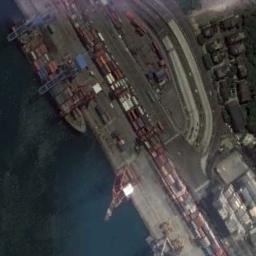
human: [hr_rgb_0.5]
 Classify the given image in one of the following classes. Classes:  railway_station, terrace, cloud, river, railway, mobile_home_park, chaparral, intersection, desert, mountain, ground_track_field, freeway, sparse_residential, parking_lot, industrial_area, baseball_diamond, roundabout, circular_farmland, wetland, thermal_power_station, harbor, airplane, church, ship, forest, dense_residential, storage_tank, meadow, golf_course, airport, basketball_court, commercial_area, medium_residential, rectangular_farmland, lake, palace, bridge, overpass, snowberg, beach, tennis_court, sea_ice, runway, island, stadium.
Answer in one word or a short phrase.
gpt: ship